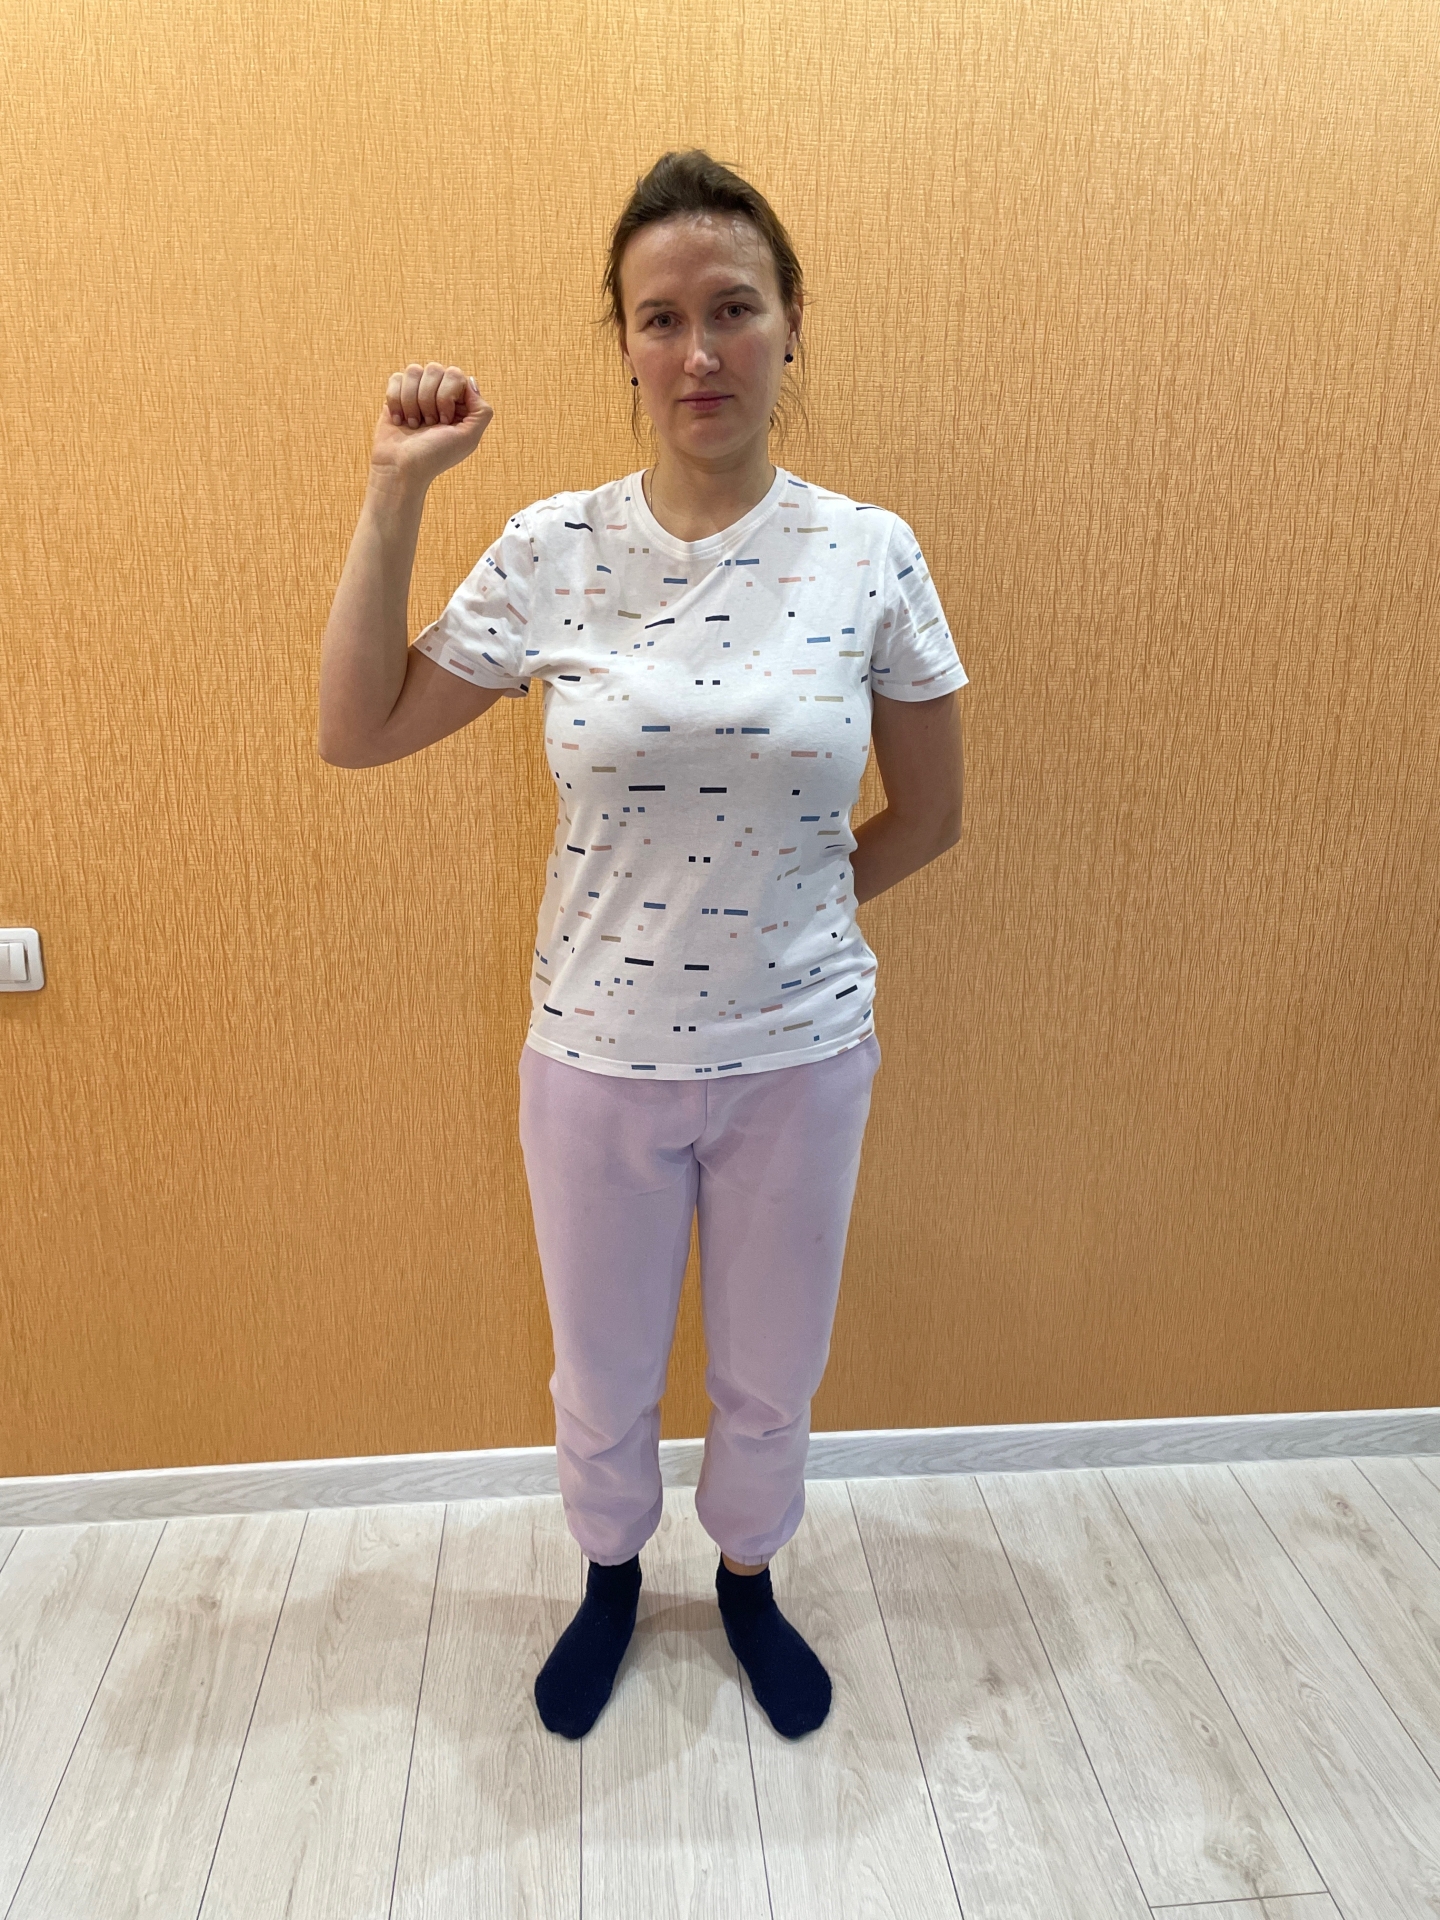
Label: clear